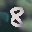
Label: 8